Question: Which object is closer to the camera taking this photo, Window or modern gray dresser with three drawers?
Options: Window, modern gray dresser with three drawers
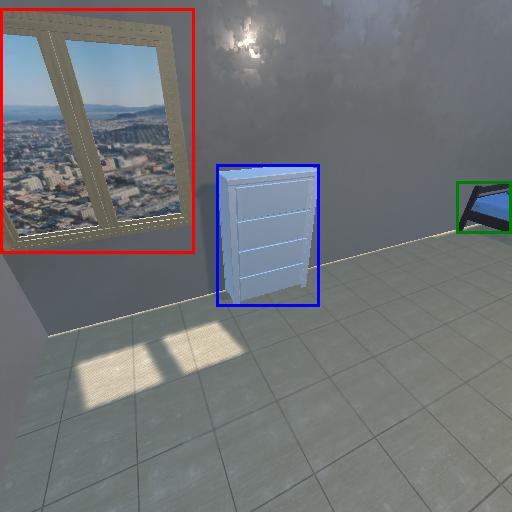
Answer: Window